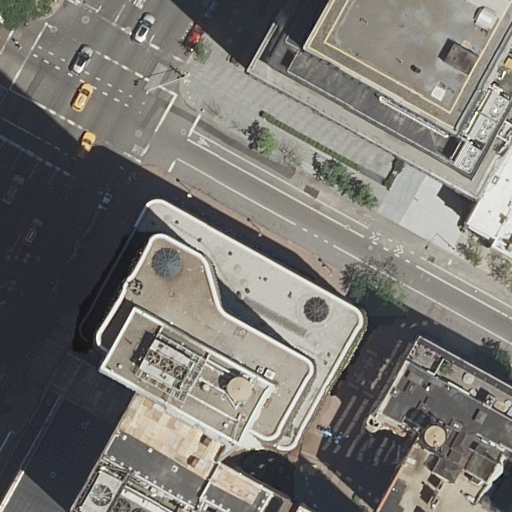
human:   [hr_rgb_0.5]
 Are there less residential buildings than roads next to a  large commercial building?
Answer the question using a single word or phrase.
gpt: no

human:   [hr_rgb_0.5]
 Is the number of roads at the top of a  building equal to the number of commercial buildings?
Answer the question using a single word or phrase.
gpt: no

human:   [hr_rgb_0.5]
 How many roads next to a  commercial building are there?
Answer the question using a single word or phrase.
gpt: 0

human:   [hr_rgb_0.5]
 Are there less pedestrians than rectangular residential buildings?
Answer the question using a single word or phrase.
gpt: yes

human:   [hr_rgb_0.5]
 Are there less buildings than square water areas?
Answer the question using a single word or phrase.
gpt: no

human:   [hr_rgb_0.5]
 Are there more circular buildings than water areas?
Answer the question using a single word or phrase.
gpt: no

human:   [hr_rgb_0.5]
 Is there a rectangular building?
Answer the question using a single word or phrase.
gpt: yes

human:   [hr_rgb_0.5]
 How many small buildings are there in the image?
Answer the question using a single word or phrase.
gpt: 4

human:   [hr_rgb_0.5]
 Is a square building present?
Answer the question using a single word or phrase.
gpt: no

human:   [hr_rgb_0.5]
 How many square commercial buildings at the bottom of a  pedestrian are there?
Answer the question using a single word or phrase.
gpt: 0

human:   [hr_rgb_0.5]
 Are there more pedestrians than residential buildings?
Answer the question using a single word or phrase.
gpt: no

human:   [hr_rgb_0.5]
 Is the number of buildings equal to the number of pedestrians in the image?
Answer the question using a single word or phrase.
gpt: no

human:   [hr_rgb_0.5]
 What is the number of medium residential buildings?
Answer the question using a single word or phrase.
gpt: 0

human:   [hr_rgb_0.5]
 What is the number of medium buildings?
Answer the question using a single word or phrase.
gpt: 0

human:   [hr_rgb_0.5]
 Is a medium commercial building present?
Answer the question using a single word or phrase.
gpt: no

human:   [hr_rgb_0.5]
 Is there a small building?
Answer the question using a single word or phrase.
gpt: yes

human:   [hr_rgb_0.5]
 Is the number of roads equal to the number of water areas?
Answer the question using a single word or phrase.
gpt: no

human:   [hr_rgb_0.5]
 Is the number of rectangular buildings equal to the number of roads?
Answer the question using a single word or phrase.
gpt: no

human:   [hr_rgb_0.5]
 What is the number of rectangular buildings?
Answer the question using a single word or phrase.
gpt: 4

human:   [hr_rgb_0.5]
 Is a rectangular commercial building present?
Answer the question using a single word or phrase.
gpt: no

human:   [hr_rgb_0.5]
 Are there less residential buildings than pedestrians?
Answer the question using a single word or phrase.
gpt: no

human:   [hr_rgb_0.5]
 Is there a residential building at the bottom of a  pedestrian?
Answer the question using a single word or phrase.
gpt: yes

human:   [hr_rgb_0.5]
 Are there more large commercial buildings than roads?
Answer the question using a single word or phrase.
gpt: no

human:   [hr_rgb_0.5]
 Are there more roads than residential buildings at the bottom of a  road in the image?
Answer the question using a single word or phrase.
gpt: no

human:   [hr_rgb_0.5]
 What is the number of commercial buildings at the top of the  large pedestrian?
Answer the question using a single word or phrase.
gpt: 0

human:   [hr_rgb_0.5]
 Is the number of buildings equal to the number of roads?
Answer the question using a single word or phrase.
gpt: no

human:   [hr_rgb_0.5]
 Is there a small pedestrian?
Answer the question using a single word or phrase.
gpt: yes

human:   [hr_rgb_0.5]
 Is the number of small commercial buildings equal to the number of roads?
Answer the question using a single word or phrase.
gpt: no

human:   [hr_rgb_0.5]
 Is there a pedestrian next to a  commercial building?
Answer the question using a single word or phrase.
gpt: no

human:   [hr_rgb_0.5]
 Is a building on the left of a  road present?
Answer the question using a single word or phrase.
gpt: yes

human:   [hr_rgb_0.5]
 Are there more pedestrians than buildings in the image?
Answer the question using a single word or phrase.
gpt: no

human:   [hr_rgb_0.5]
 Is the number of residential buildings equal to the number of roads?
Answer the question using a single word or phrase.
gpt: no

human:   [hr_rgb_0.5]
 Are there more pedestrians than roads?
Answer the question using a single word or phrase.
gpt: no

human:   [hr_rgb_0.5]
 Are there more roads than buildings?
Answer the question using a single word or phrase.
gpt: no

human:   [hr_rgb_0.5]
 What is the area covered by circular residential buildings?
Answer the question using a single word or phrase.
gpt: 0m2

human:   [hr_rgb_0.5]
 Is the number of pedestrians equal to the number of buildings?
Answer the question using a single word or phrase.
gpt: no